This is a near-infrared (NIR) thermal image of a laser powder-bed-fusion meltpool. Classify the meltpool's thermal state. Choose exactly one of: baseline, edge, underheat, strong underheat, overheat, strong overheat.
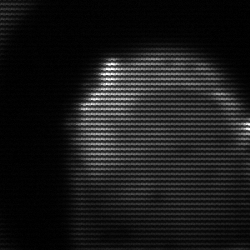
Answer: edge